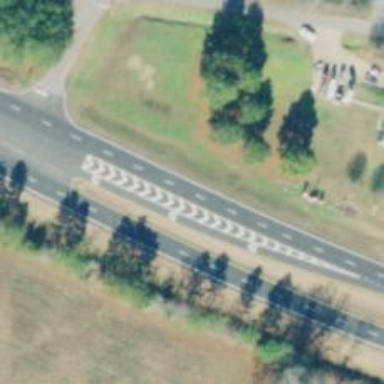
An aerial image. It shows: Asphalt road designated as trunk highway.